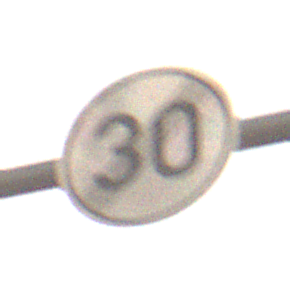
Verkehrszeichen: EndeGeschwindigkeit30
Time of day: Night
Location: Outdoor (Nature)
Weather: Clear
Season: NotSpecified
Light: Natural